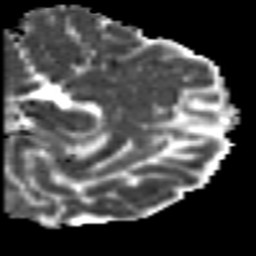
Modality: MD
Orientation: sagittal
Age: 19
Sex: female
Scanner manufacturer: siemens
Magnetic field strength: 3 T
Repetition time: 7 s
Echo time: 0.0926 s